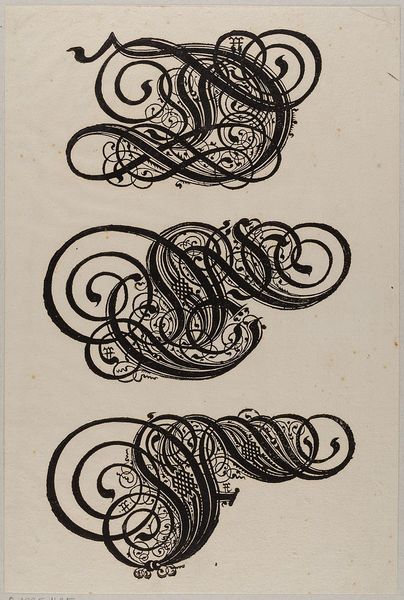
Titel: Alphabet (Zierbuchstaben D, E, F)
Künstler: Paulus Franck
Standort: Hamburg
Institution: Museum für Kunst und Gewerbe Hamburg
Schlagwörter: weiß, schwarz, ornament, schwung, holzschnitt, lienie, schrift, papier, bogen, grafik, graphik, ornamente, verzierung, schriftzeichen, fotografie, photographie, linie, druckgraphik, druckgrafik, buchstaben, verziert, schnörkel, schnecke, abbildung, kalligraphie, alphabet, kalligrafie, aufwändig, reproduktionen, e, d, f, druckerzeugnisse, zierbuchstabe, ornamentstich, vorlageblätter